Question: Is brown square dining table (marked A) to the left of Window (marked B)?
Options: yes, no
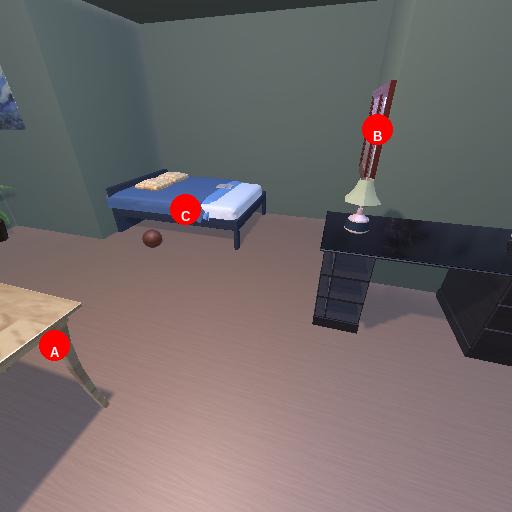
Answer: yes